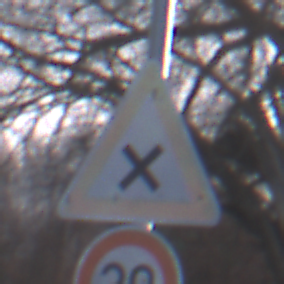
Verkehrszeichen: KreuzungOderEinmuendung
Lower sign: Geschwindigkeit30
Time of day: MorningAfternoon
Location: Outdoor (Nature)
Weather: PartlyCloudy
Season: NotSpecified
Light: Natural